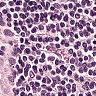
Metastatic tissue present: no